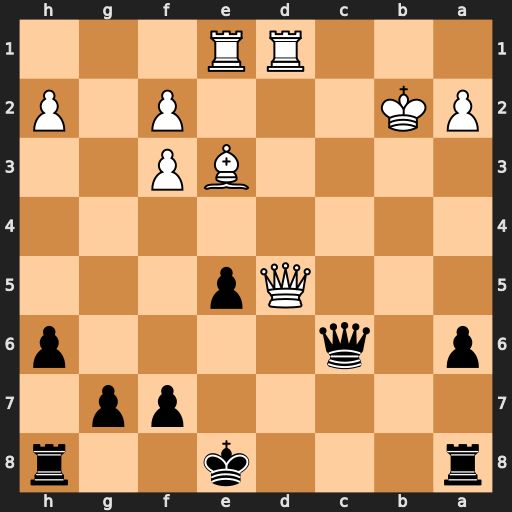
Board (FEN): r3k2r/5pp1/p1q4p/3Qp3/8/4BP2/PK3P1P/3RR3
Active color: b
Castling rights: kq
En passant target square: -
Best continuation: Rb8+ Ka3 Qc3+ Qb3 Rxb3+